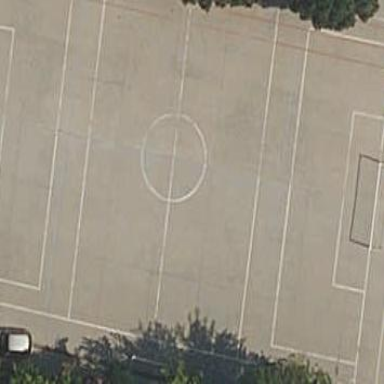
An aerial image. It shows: Futsal pitch for leisure and sports activities.